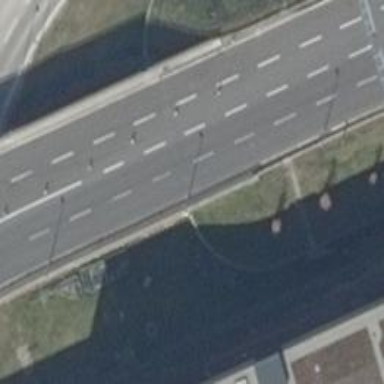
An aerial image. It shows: Asphalt trunk highway with embankment.